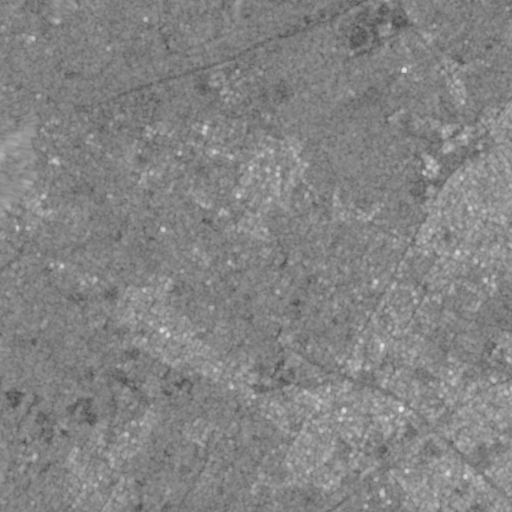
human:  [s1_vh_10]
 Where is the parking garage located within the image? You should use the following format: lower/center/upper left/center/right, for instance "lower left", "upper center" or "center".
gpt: The parking garage is located in the upper right of the image.
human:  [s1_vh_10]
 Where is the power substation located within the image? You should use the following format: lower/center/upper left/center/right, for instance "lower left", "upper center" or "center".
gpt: The power substation is located in the center left of the image.
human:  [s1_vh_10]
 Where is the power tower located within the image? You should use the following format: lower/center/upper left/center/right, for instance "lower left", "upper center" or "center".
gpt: The power tower is located in the left of the image.
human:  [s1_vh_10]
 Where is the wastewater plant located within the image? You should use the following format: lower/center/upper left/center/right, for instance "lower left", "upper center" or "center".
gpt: The wastewater plant is located in the upper left of the image.
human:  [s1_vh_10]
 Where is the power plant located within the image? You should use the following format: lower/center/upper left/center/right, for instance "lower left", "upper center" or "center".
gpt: There is no power plant in the image.

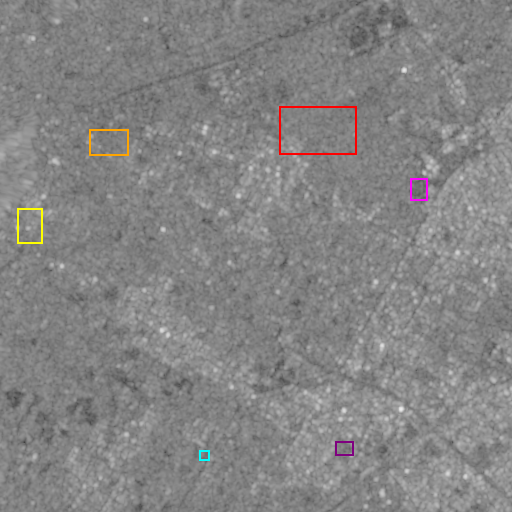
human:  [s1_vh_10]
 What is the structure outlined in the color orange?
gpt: The structure outlined in orange is a crop field.
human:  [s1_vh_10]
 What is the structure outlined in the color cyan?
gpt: The structure outlined in cyan is a gas station.
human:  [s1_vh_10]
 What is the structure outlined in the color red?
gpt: The structure outlined in red is a park.
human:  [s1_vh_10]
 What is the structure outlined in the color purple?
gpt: The structure outlined in purple is a parking lot.
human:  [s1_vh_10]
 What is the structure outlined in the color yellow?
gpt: The structure outlined in yellow is a power substation.
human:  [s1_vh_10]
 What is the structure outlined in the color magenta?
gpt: The structure outlined in magenta is a track.
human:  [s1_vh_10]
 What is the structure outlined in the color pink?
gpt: There is no pink outline.